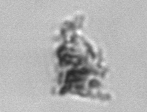
Label: detritus